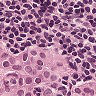
Metastatic tissue present: yes